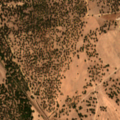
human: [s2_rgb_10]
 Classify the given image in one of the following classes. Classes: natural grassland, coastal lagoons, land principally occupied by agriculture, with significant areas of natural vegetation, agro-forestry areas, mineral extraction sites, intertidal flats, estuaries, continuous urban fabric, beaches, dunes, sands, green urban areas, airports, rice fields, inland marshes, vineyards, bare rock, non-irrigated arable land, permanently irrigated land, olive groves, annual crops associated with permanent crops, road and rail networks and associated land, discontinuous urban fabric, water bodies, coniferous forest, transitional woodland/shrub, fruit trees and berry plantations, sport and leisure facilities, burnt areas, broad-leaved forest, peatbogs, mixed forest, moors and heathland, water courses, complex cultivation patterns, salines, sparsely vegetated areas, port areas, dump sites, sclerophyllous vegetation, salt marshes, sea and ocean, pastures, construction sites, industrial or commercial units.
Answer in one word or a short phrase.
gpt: non-irrigated arable land, pastures, agro-forestry areas